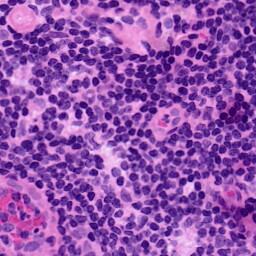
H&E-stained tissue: LymphNode